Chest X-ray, PA view. Patient: 60 years old, sex M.
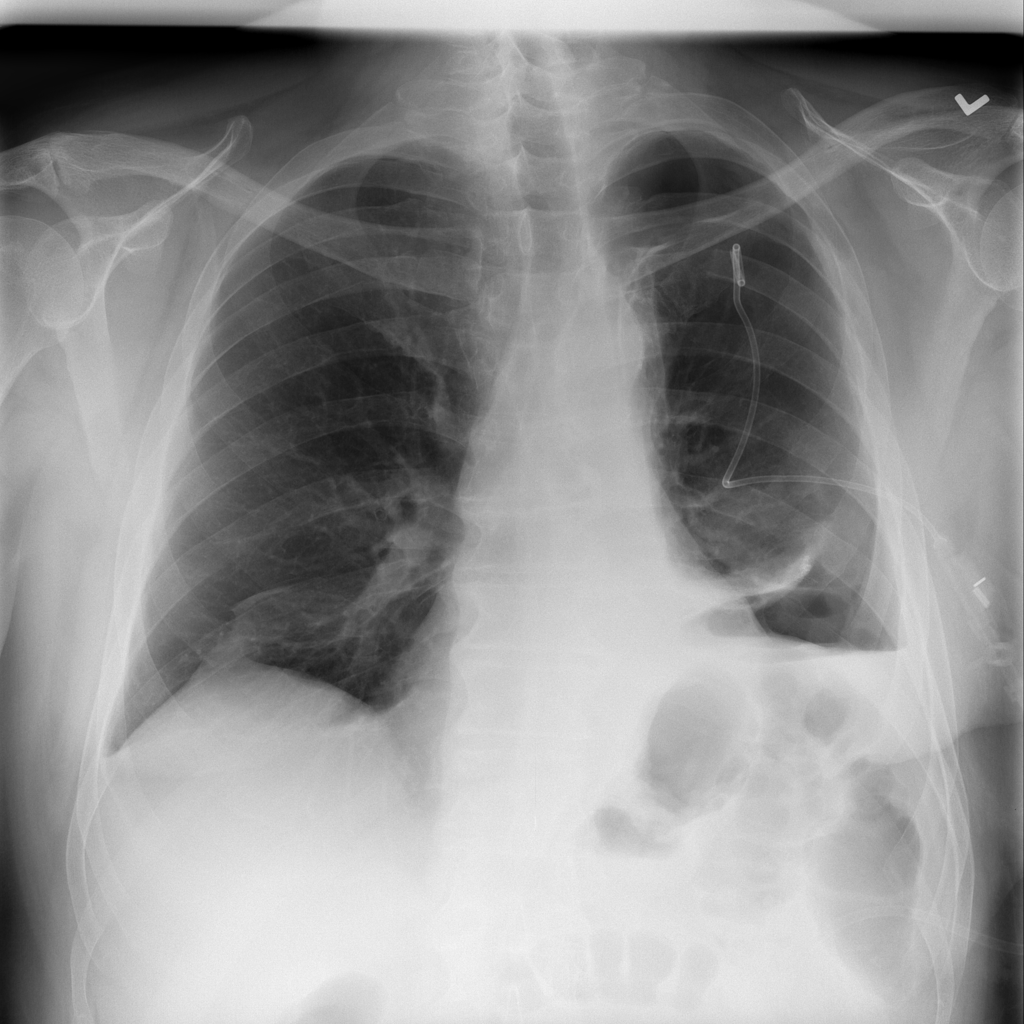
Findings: No Finding